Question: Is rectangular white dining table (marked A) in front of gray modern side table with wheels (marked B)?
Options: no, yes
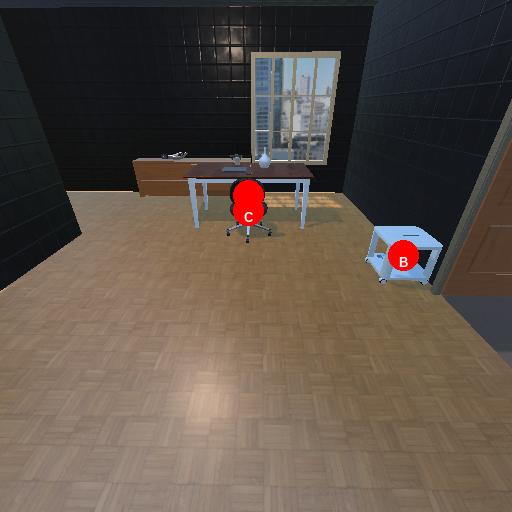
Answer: no